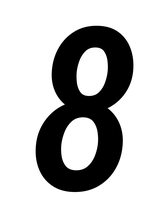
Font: Roboto-Italic_Condensed_Medium_Italic